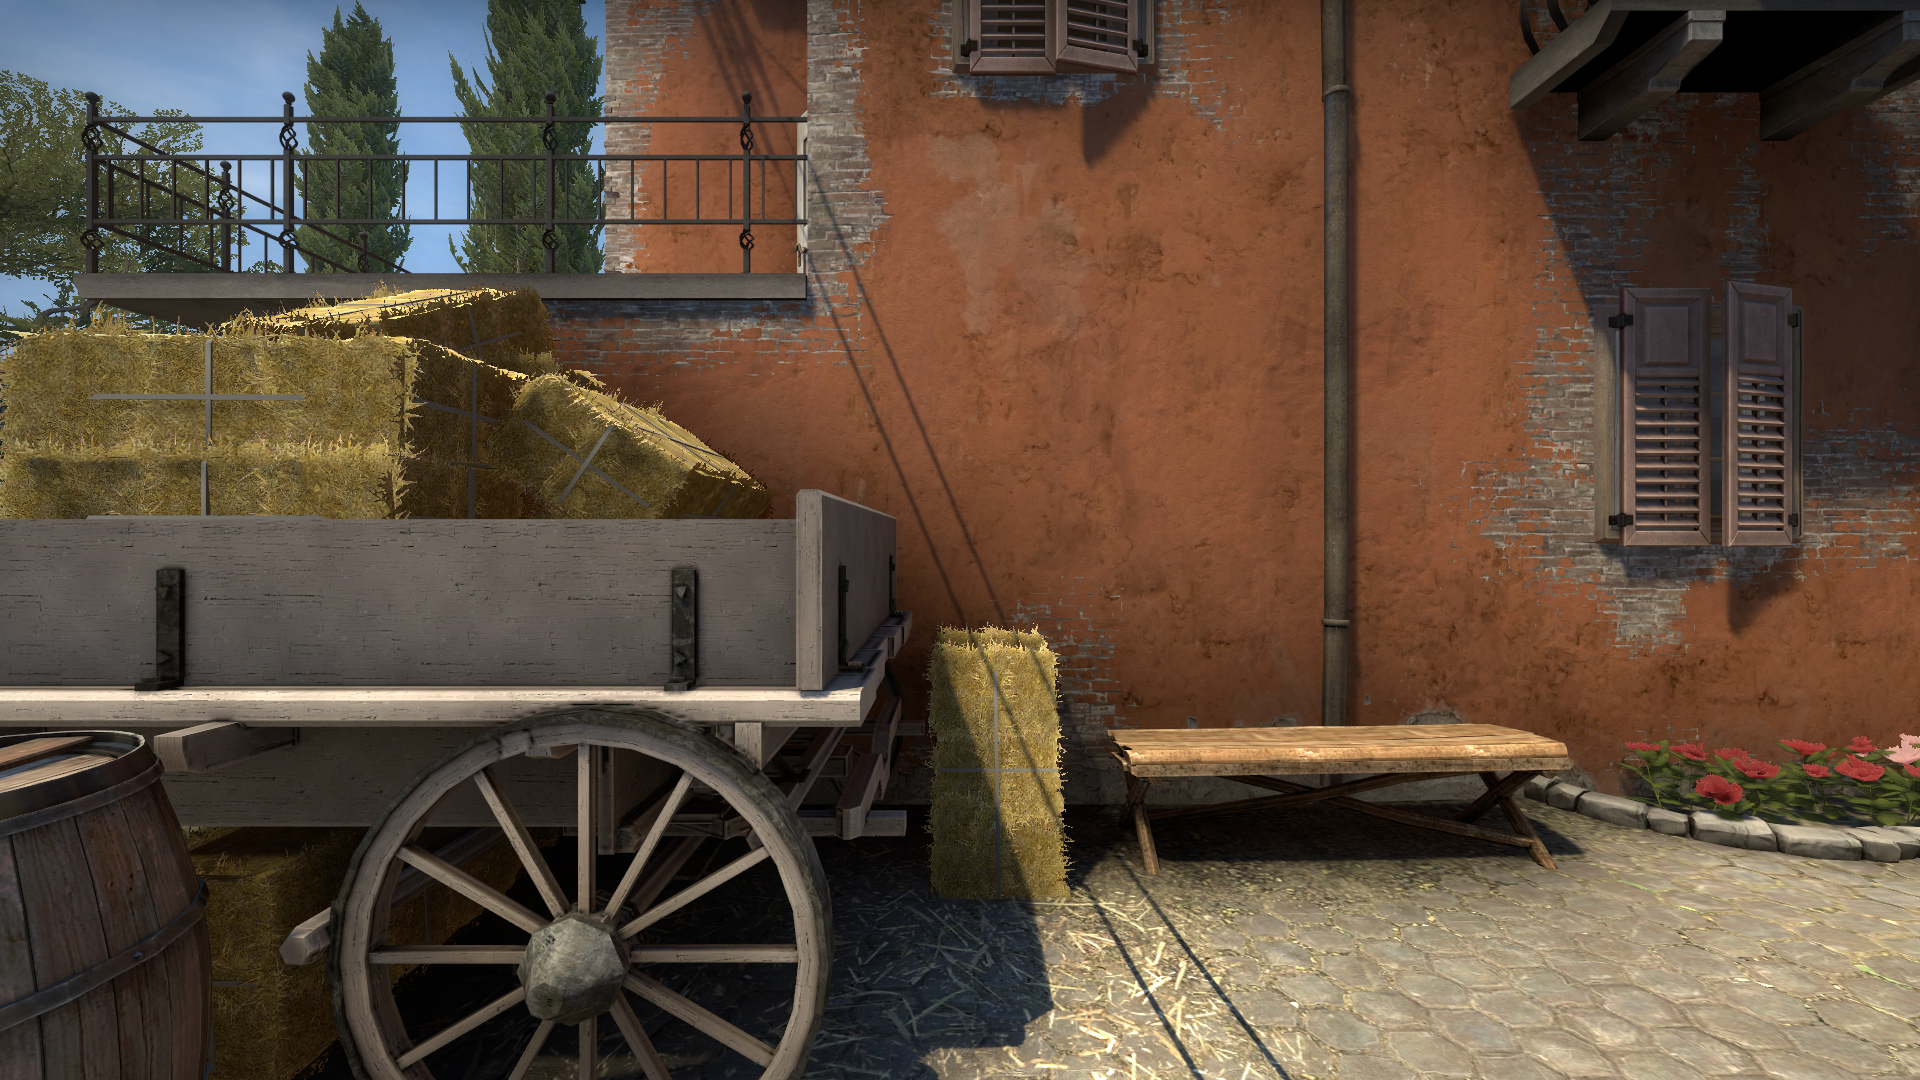
Map: de_inferno